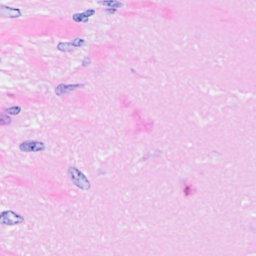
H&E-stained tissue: Breast